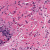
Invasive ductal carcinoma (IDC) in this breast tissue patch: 0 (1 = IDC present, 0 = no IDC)